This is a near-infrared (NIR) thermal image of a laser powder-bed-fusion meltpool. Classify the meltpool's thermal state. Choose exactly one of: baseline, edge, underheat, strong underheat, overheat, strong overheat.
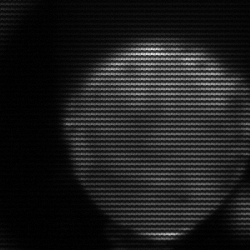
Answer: edge